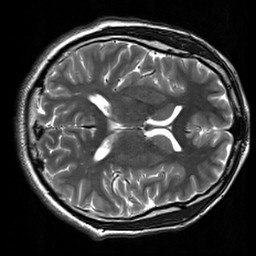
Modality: T2w
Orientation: axial
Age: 19
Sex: male
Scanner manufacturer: siemens
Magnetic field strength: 3 T
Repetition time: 7 s
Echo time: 0.09 s